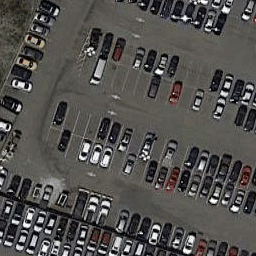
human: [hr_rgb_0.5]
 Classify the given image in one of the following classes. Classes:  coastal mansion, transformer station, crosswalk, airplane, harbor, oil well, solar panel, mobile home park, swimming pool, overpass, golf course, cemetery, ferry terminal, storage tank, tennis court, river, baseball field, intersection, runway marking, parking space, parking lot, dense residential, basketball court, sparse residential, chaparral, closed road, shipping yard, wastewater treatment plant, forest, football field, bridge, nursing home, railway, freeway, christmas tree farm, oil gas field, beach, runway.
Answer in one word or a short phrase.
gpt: parking lot